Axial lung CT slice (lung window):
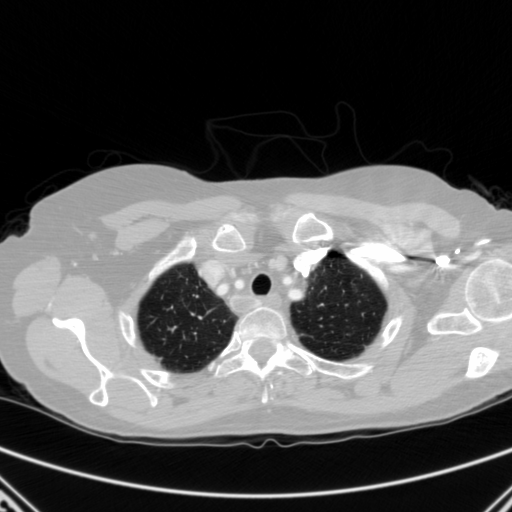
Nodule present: no